Interaction volume radius: 5 \u00c5
Interaction volume height: 10 \u00c5
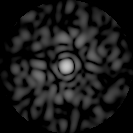
Disorder parameter: 0.8125